Platform: macOS
Application: Arc Browser
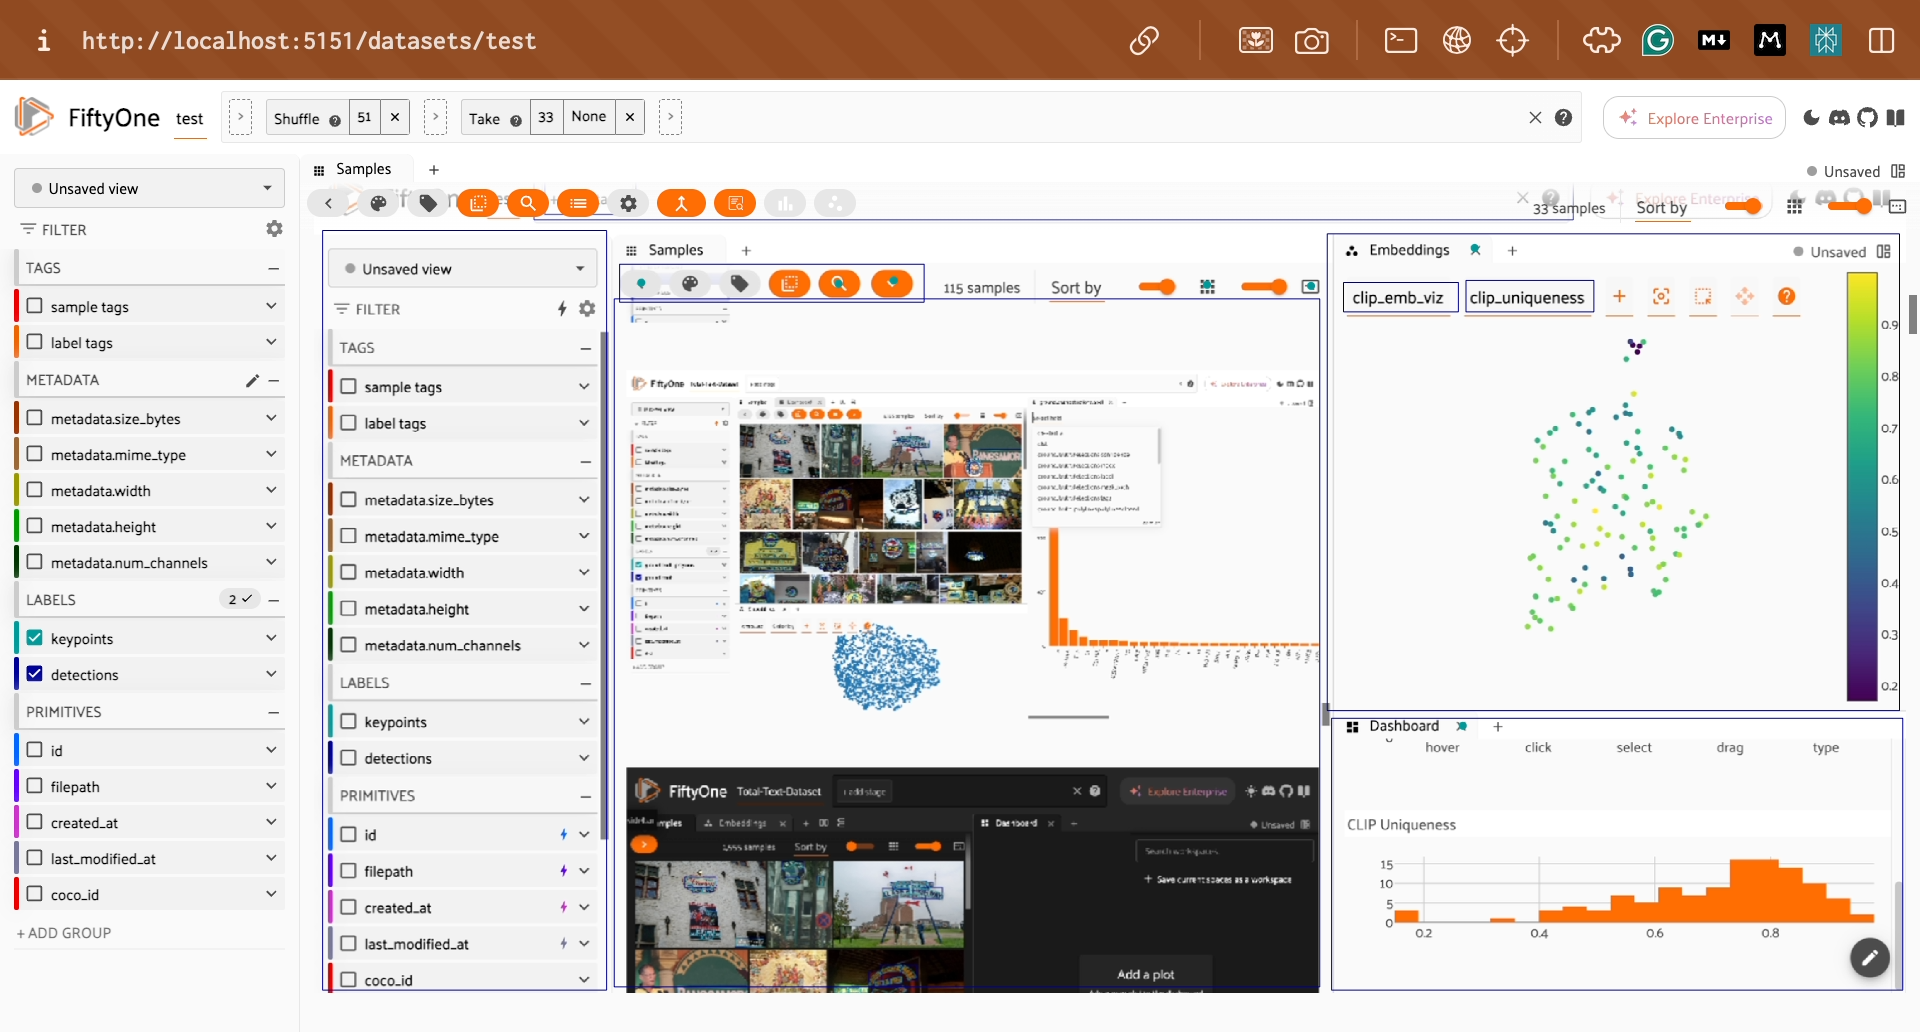
task_description: Open display options menu
action_type: click
element_info: Icon
steps_since_start: 1